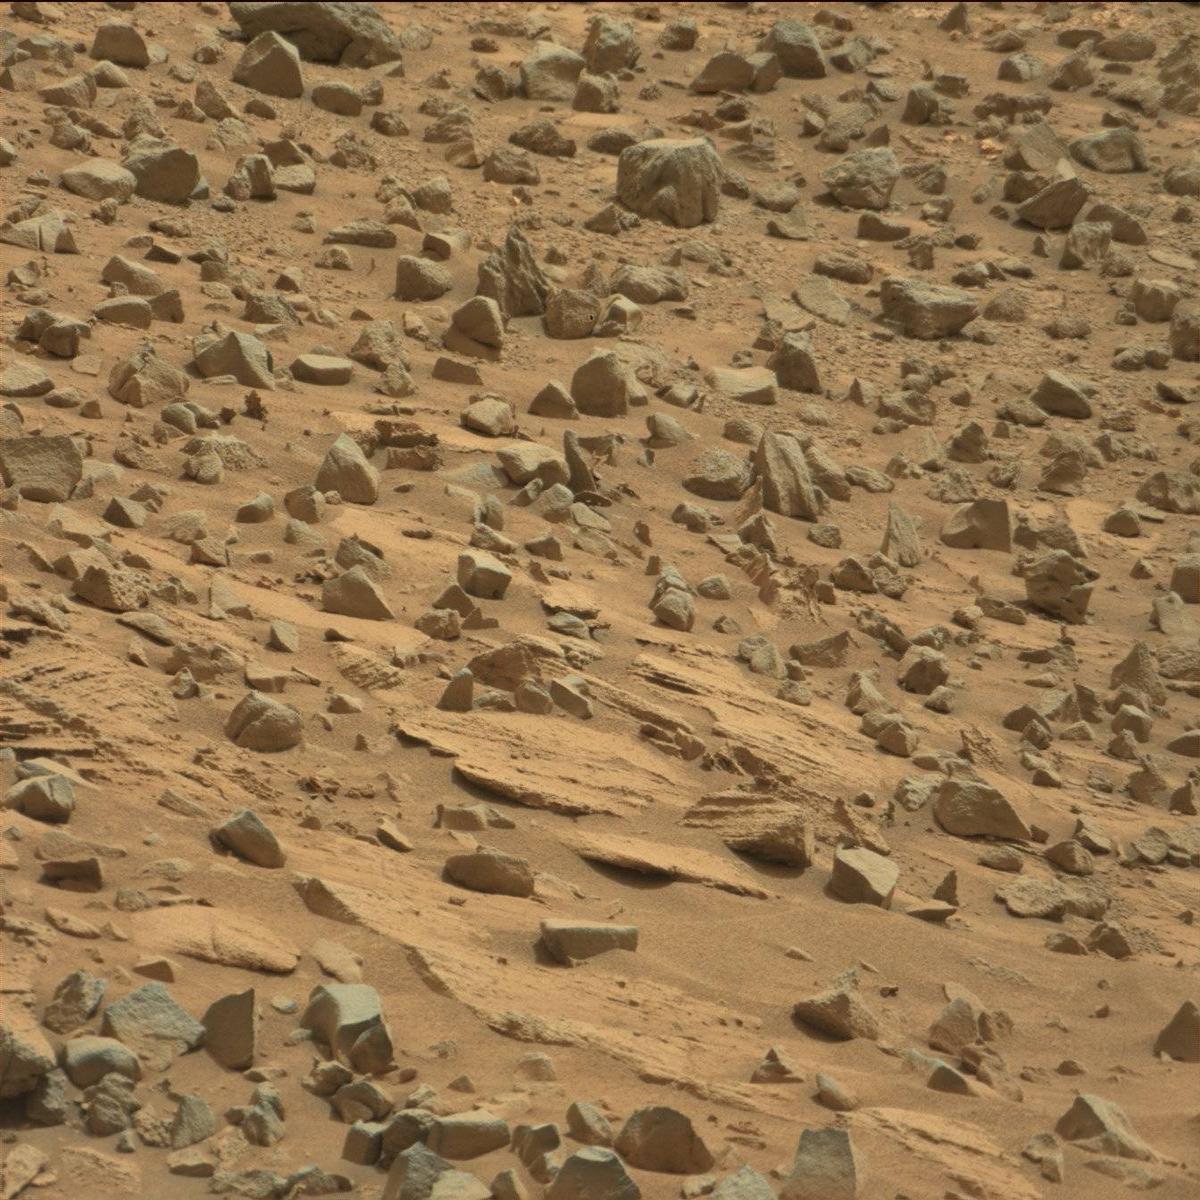
Terrain classes present: Bedrock, Sand / Soil